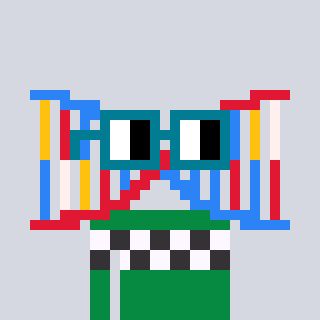
a pixel art character with square dark green glasses, a dna-shaped head and a green-colored body on a cool background